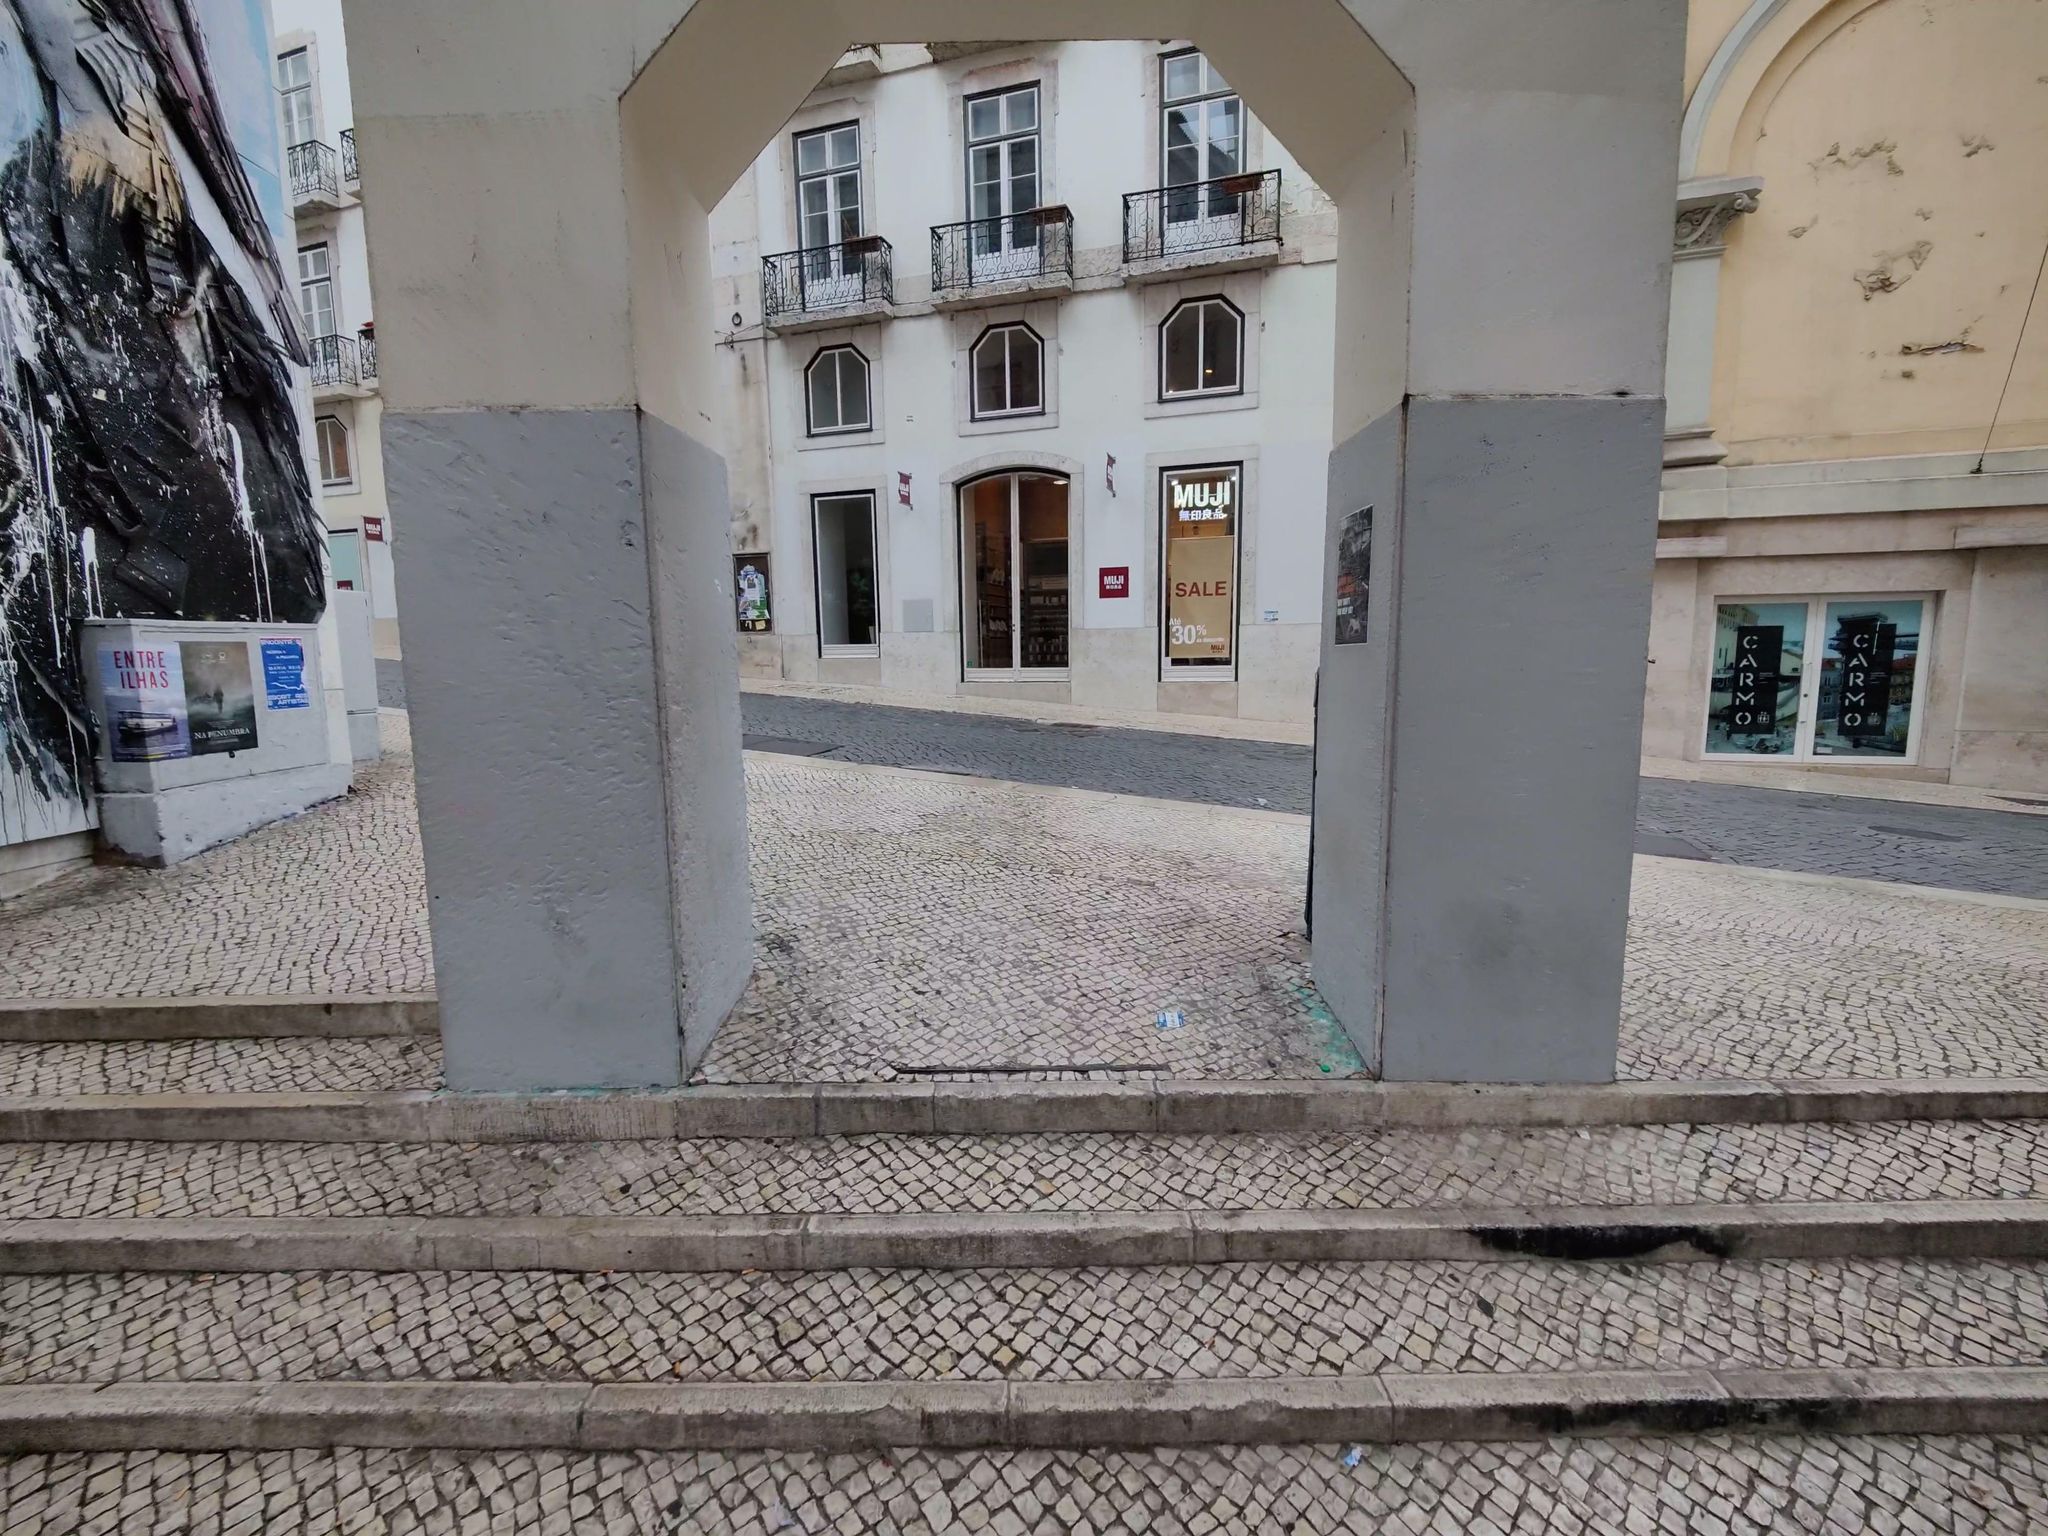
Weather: snowy
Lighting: day
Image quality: good
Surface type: walking surface
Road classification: path, steps, footway
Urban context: urban centre
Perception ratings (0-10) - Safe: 1.12, Lively: 5.32, Beautiful: 0.82, Boring: 3.06, Depressing: 7.04, Wealthy: 3